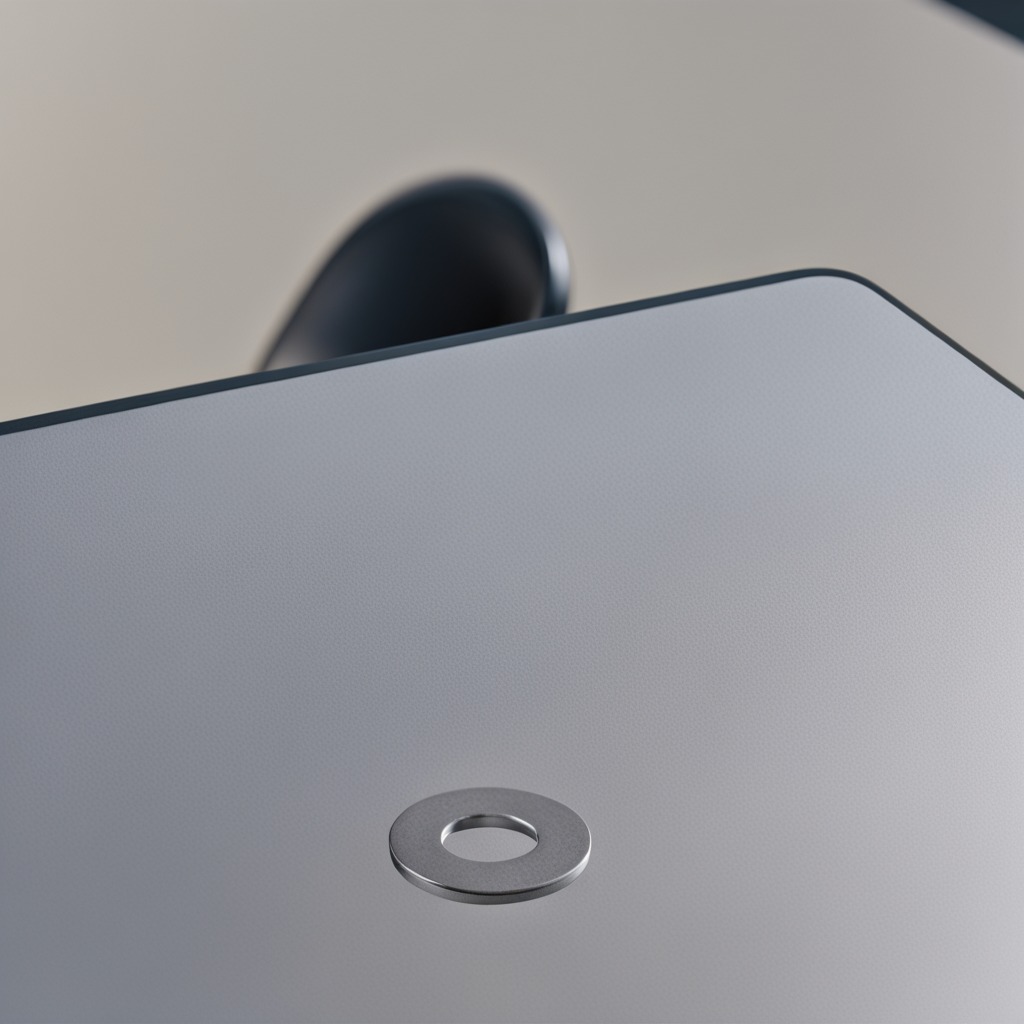
A flat metal washer is lying on the table.